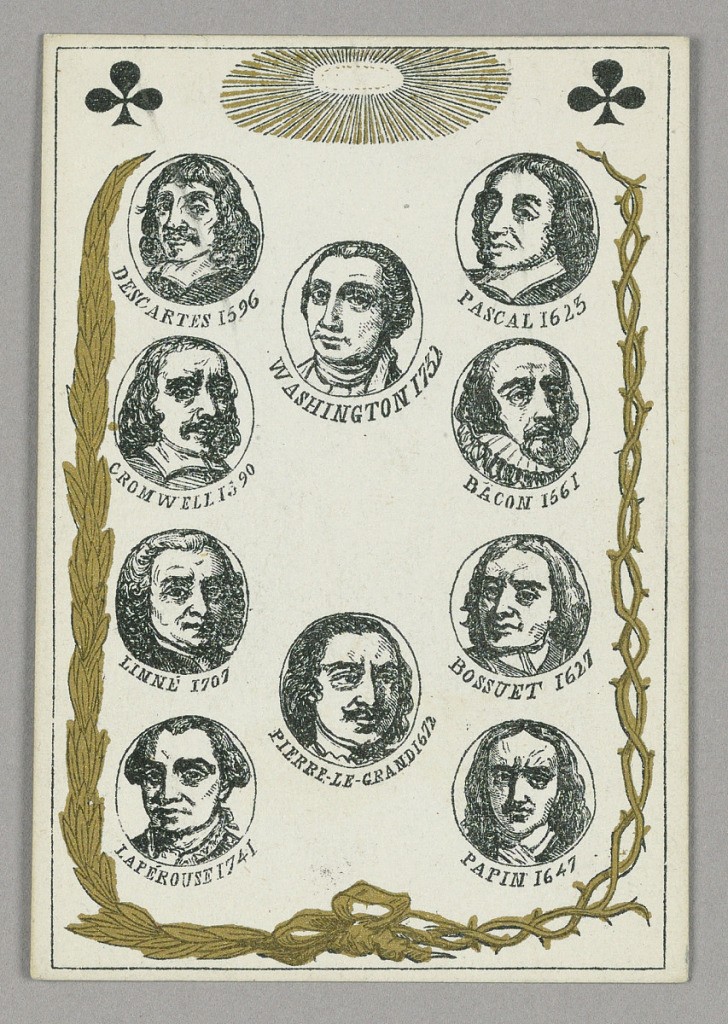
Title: Great Leaders, Playing Card from Set of "Cartes héroïques" or "Des grands hommes"
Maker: Eugène Moreau, French, active 19th c.
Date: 1871
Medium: Stencil-colored lithograph on paper
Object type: Playing card
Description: Playing card from a set of "Cartes héroïques" or "Des grands hommes"